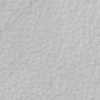
Label: not_dusty